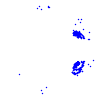
Particle: electron